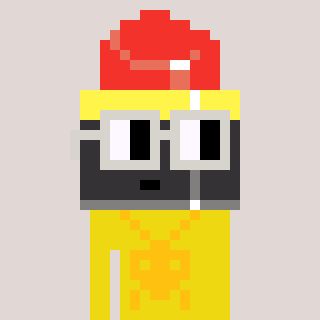
a pixel art character with square light gray glasses, a lipstick-shaped head and a yellow-colored body on a warm background